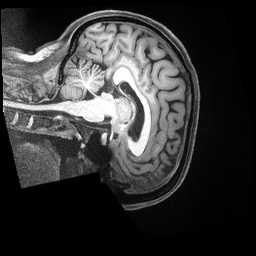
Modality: T1w
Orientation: sagittal
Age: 32
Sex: female
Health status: ill
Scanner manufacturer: siemens
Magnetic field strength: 3 T
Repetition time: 2.5 s
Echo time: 0.00181 s